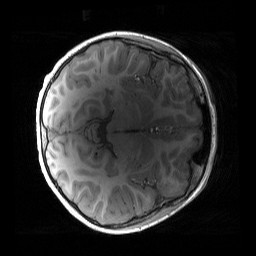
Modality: T1w
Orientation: axial
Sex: male
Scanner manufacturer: siemens
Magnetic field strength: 3 T
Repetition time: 1.9 s
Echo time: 0.00243 s